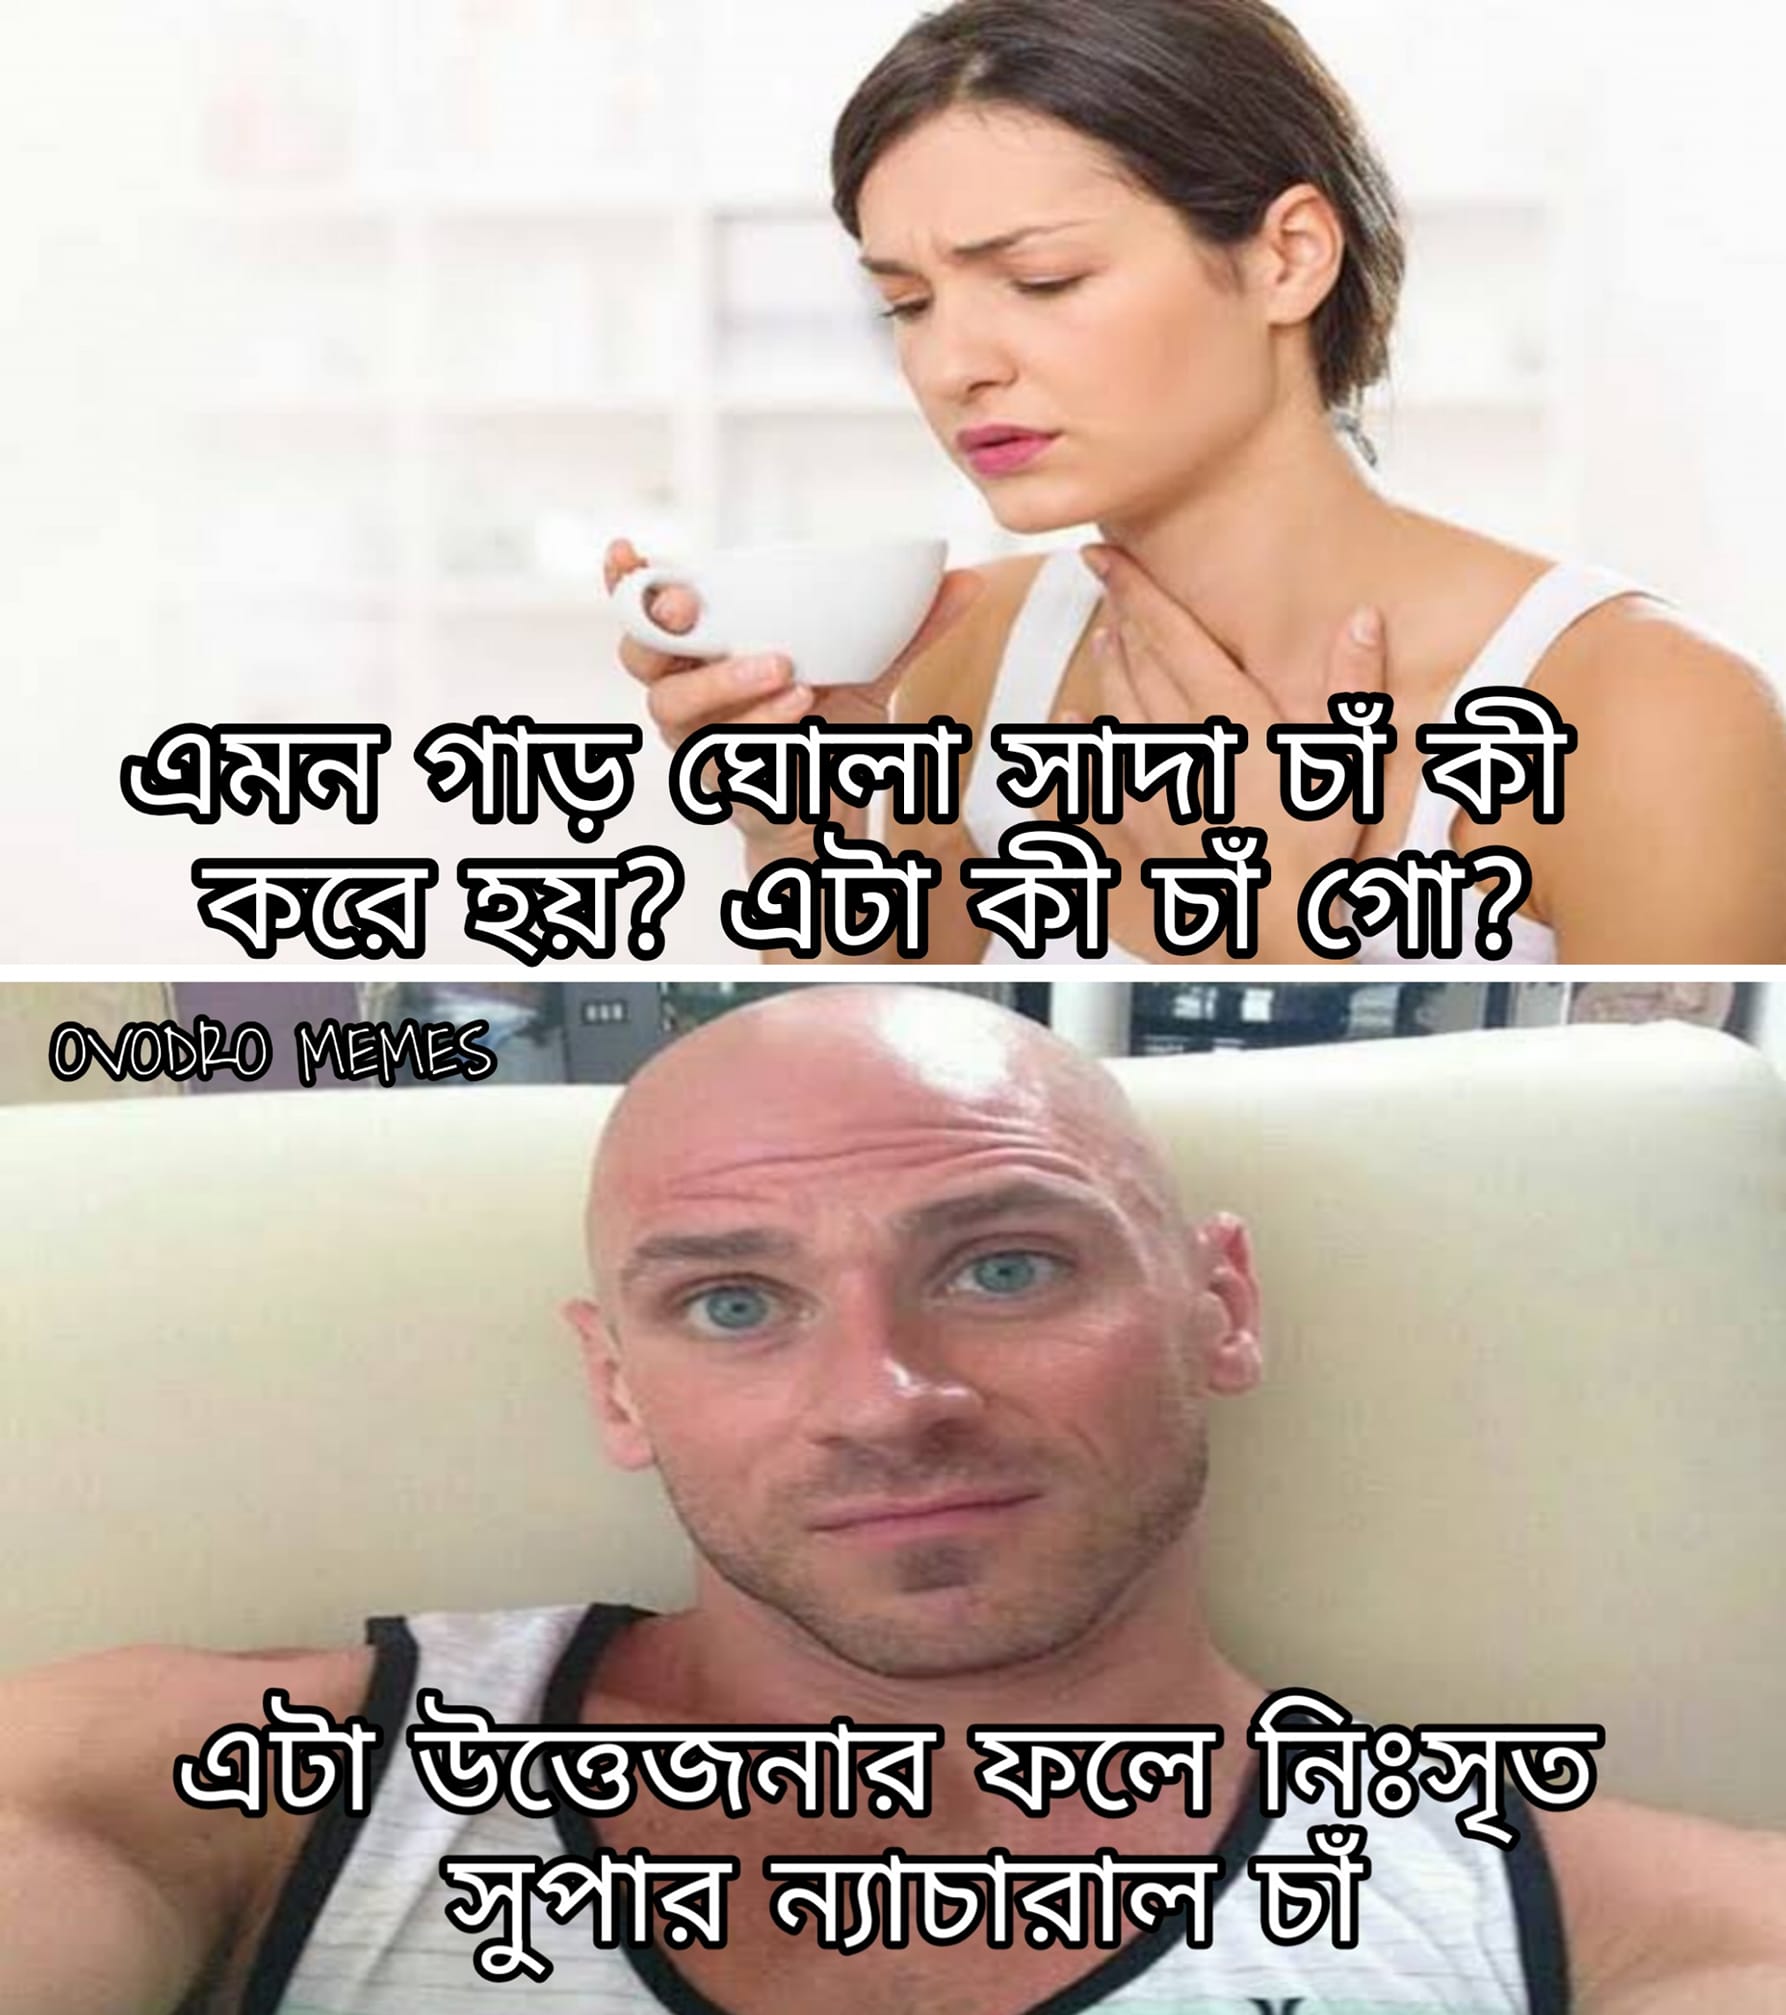
Caption: এমন গাড় ঘোলা সাদা চা কী করে হয় ? এটা কী চা গো ?    এটা উত্তেজনার ফলে নিঃসৃত সুপার ন্যাচারাল চা
Label: hate